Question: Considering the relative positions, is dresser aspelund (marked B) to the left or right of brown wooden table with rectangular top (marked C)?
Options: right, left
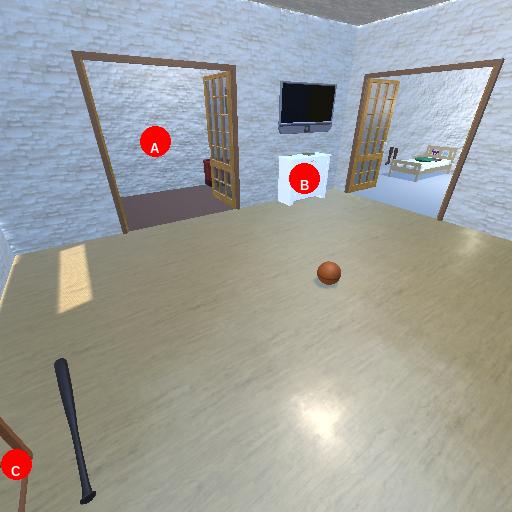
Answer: right